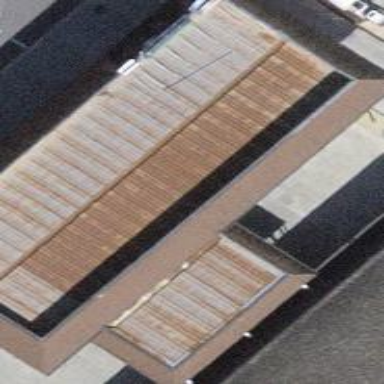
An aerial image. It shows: Roofed fuel facility.